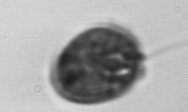
Label: Prorocentrum